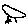
Label: bird